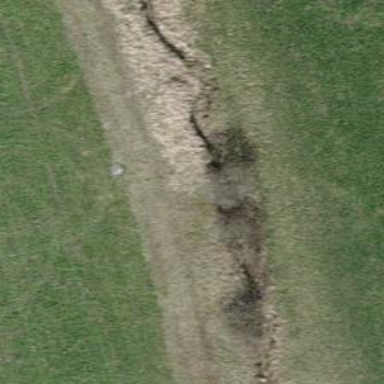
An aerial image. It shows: Track with grade 3 surface.